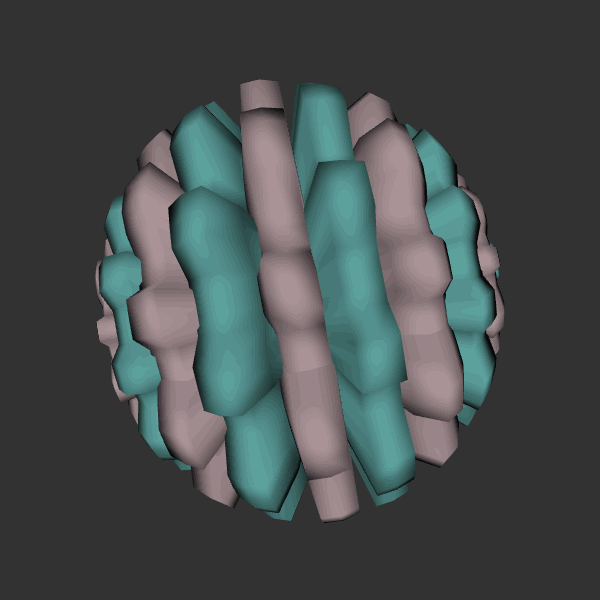
Background: dark